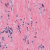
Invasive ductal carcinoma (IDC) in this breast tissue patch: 1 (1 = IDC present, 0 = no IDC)